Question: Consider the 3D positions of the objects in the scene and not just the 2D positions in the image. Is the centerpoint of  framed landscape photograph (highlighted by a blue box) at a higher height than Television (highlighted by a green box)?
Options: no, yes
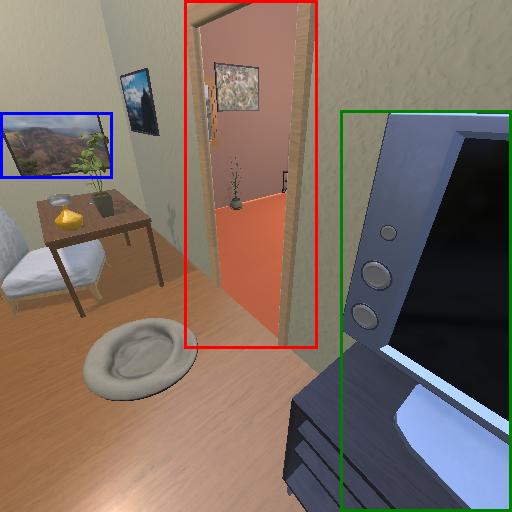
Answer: no